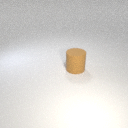
large brown rubber cylinder